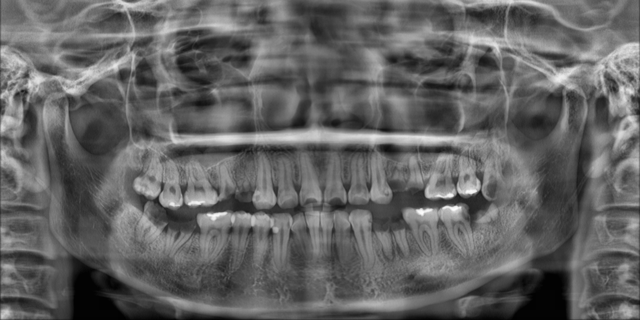
adult